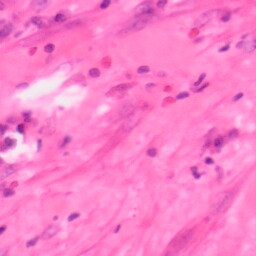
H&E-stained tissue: Colon